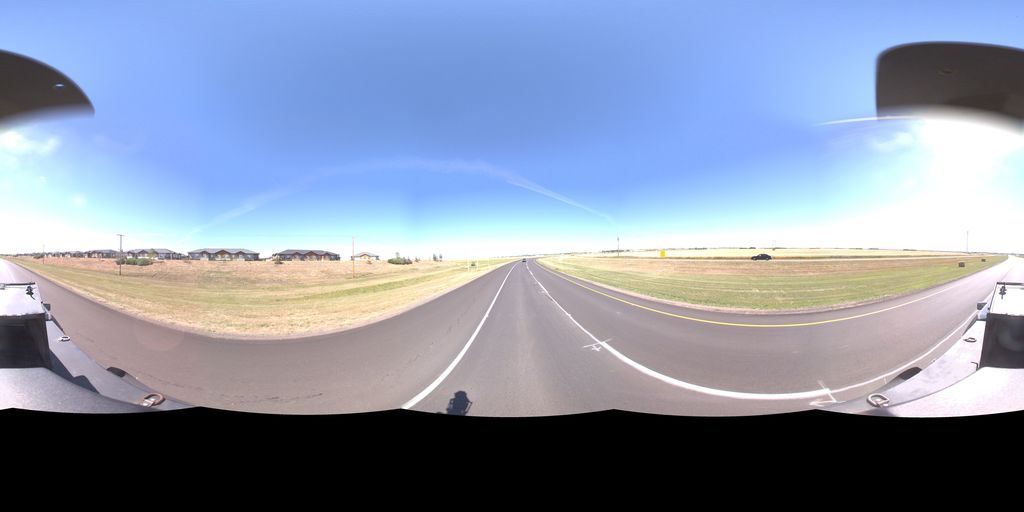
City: saskatoon